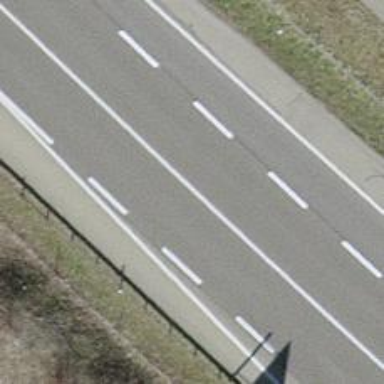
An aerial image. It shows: Trunk highway designated as motorroad.